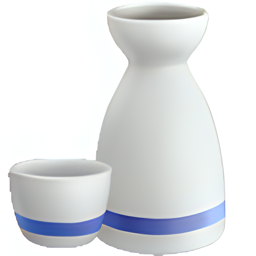
Name: sake bottle and cup
Emoji: 🍶
Group: Food & Drink
Sub-group: drink